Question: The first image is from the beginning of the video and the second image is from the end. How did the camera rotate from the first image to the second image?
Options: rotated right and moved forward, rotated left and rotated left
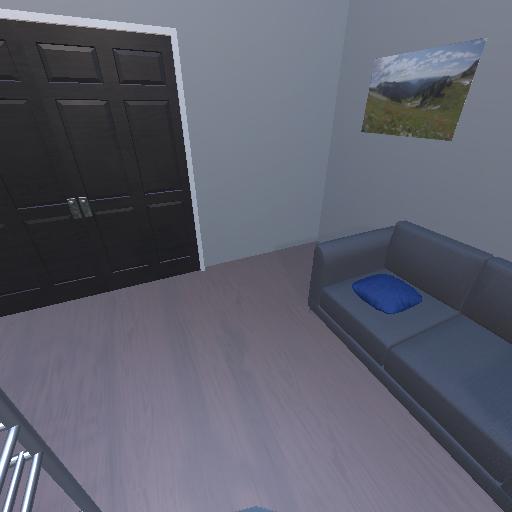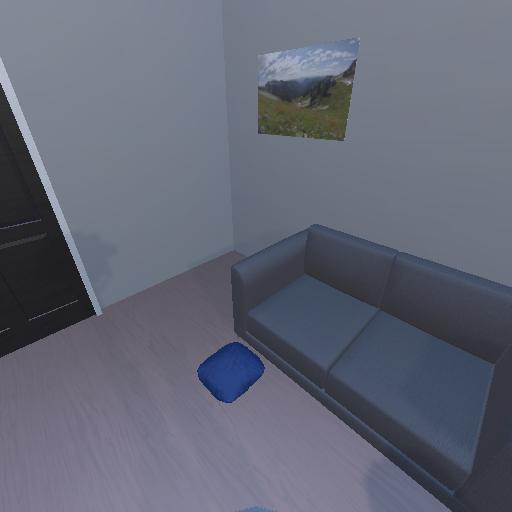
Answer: rotated right and moved forward